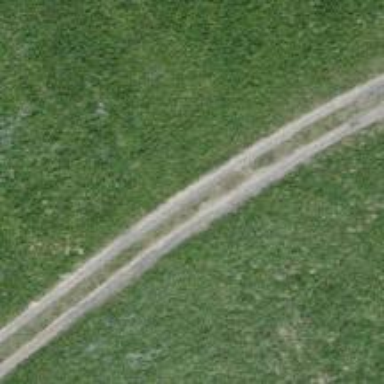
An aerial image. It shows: Unpaved track with grade3 track type.